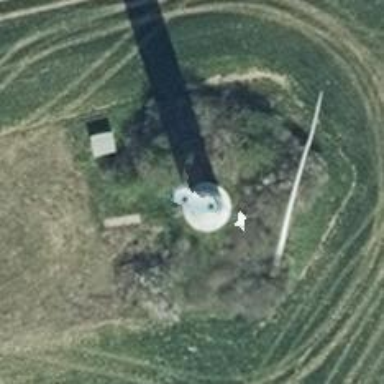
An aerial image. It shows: Wind generator using horizontal axis wind turbines.